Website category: auto
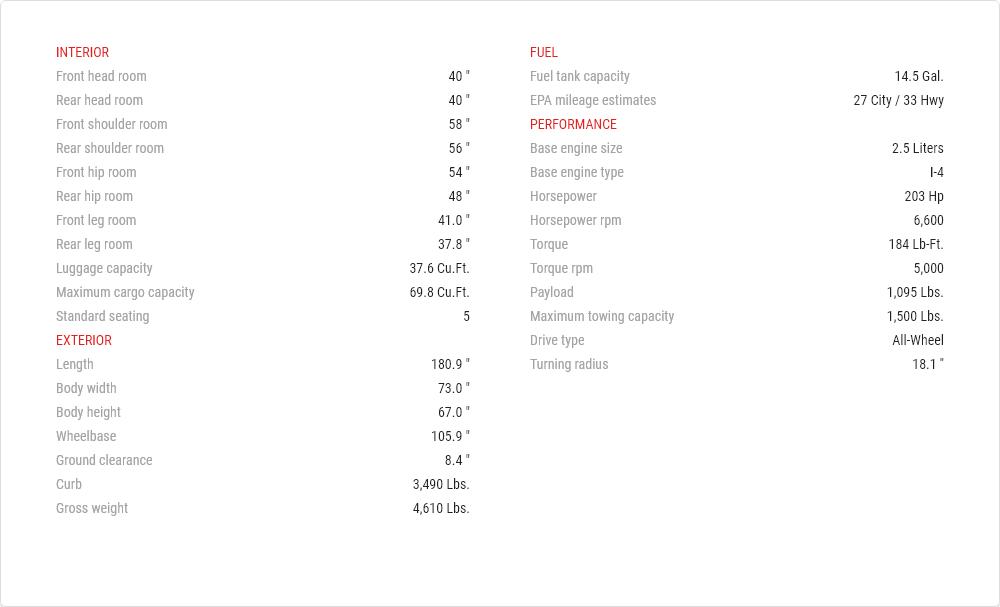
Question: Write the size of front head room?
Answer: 40 "

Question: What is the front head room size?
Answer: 40 "

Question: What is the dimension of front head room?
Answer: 40 "

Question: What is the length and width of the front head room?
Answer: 40 "

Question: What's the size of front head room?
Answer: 40 "

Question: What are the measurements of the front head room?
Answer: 40 "

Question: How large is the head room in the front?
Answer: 40 "

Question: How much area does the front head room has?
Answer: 40 "

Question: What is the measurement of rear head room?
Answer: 40 "

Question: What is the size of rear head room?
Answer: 40 "

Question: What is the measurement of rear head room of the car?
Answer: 40 "

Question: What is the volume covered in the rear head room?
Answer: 40 "

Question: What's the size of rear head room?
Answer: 40 "

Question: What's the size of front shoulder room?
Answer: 58 "

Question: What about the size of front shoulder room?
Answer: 58 "

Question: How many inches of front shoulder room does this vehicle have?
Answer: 58 "

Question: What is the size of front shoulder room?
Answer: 58 "

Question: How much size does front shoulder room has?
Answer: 58 "

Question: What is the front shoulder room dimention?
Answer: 58 "

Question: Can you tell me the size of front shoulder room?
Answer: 58 "

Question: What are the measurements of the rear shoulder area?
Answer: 56 "

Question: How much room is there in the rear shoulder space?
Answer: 56 "

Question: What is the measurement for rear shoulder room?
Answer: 56 "

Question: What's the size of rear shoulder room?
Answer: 56 "

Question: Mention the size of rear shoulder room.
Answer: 56 "

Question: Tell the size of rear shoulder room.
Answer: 56 "

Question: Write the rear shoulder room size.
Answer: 56 "

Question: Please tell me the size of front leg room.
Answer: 41.0 "

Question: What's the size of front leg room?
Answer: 41.0 "

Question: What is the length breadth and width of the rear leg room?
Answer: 37.8 "

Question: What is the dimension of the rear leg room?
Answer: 37.8 "

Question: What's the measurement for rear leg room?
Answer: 37.8 "

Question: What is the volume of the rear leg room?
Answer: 37.8 "

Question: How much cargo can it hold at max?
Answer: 37.6 cu.ft.

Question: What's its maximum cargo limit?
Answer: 37.6 cu.ft.

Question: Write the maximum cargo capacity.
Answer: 37.6 cu.ft.

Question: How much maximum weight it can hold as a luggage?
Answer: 37.6 cu.ft.

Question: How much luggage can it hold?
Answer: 37.6 cu.ft.

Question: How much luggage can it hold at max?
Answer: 37.6 cu.ft.

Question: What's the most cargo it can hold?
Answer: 37.6 cu.ft.

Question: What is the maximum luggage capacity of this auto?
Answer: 37.6 cu.ft.

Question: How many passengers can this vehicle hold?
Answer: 5

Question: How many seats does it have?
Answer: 5

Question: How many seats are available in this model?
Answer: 5

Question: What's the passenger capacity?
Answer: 5

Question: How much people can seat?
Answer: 5

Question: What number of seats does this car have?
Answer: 5

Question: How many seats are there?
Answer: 5

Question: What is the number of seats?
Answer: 5

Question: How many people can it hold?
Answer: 5

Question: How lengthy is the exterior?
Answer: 180.9 "

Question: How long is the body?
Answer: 180.9 "

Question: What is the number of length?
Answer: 180.9 "

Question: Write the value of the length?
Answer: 180.9 "

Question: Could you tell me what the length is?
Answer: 180.9 "

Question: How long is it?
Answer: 180.9 "

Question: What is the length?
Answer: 180.9 "

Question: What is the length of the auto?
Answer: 180.9 "

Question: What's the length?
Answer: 180.9 "

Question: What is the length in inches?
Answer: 180.9 "

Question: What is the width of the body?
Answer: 73.0 "

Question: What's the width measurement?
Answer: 73.0 "

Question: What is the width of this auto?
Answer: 73.0 "

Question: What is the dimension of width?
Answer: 73.0 "